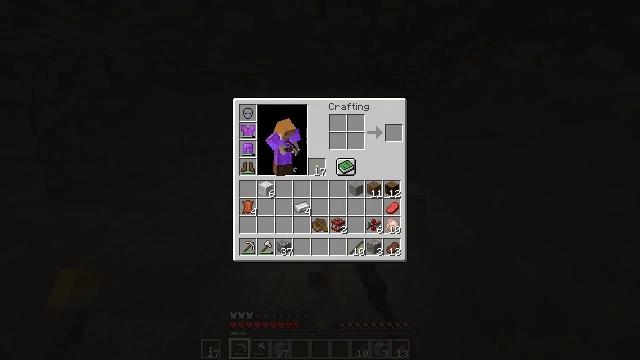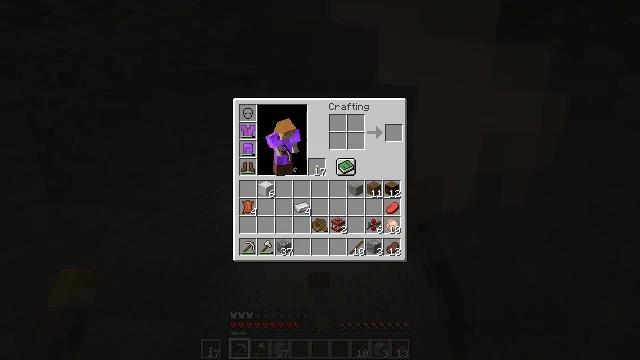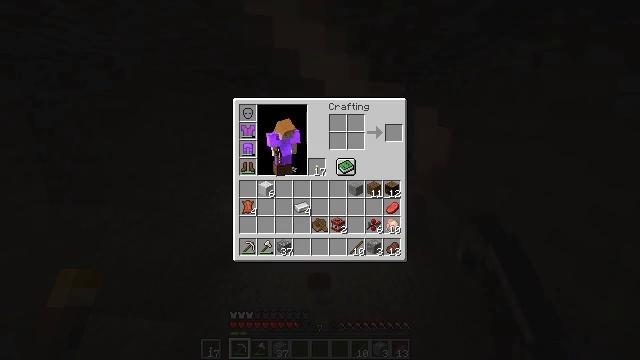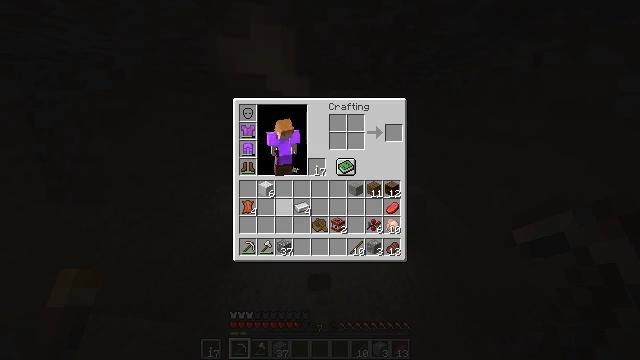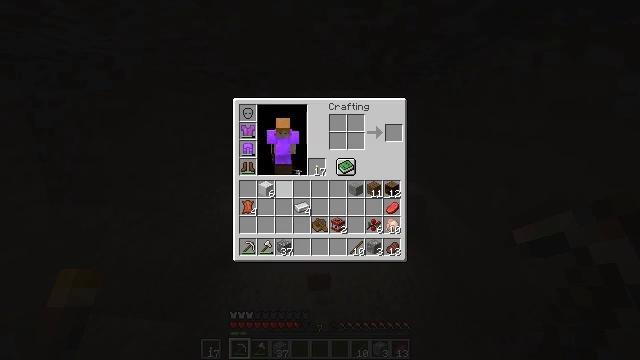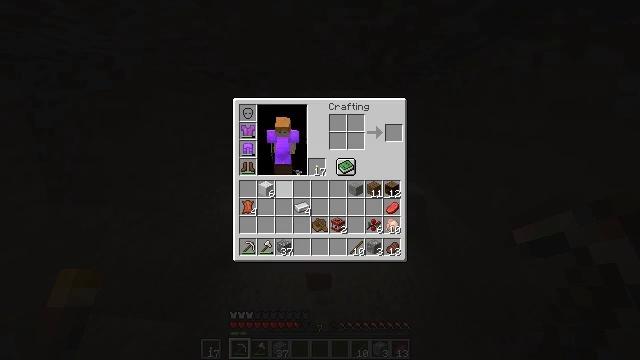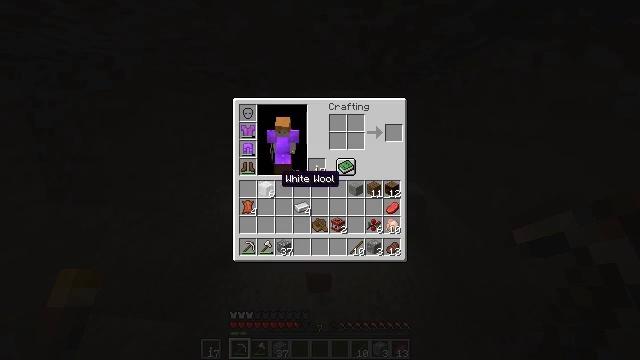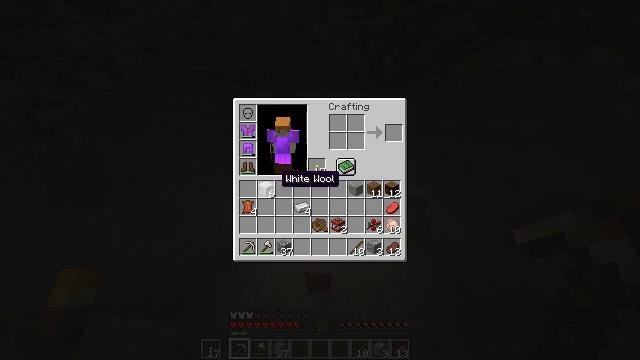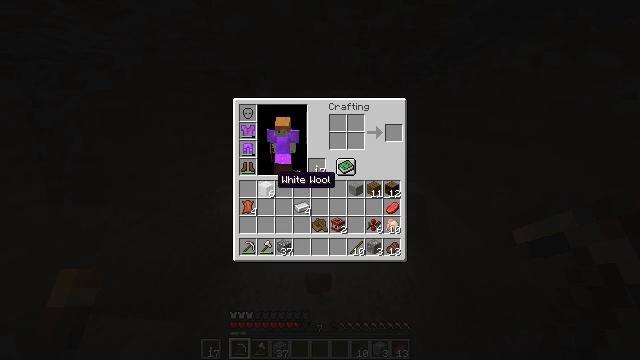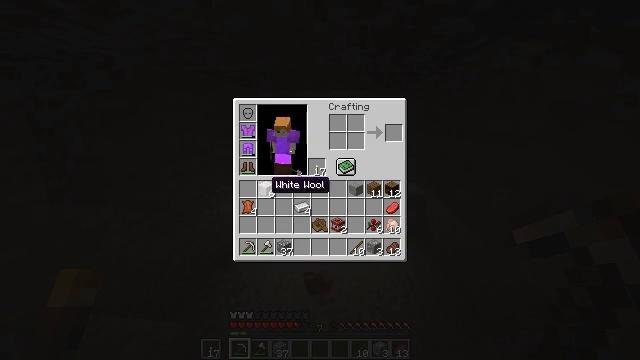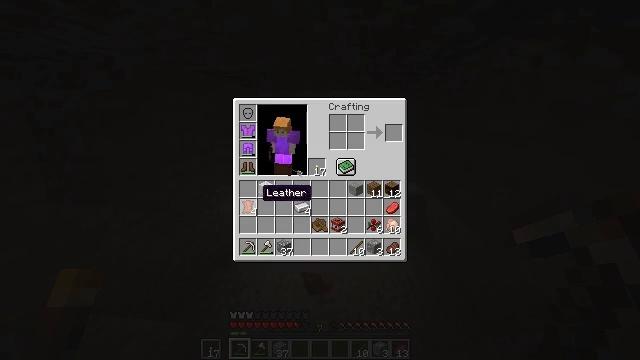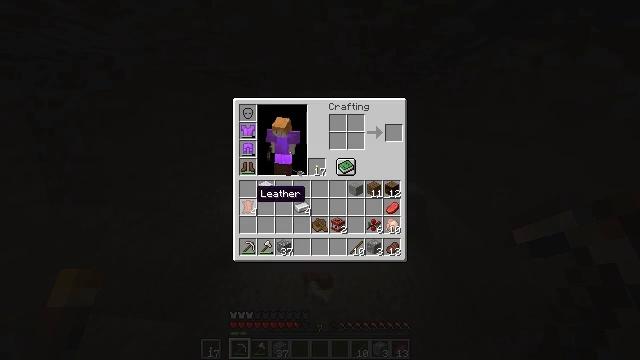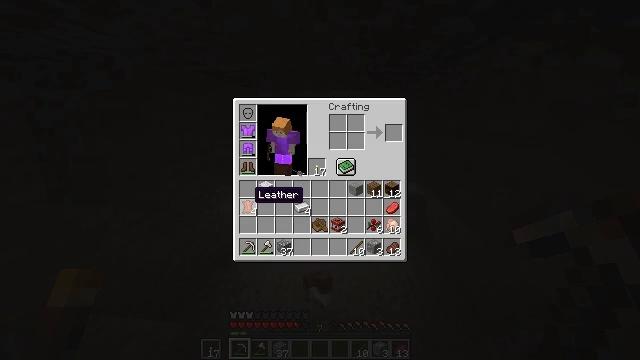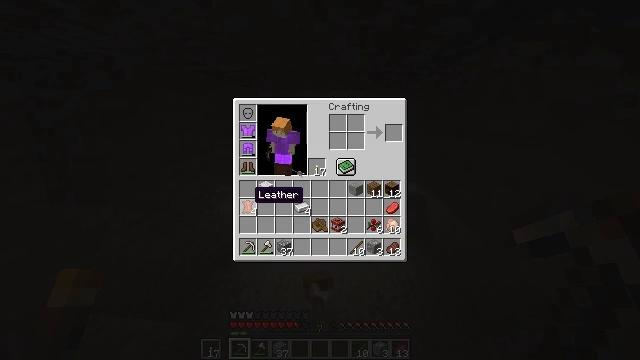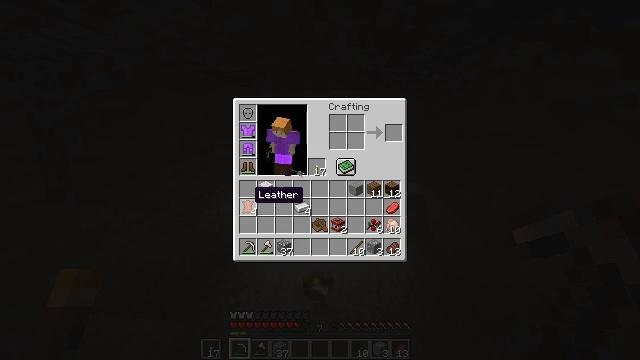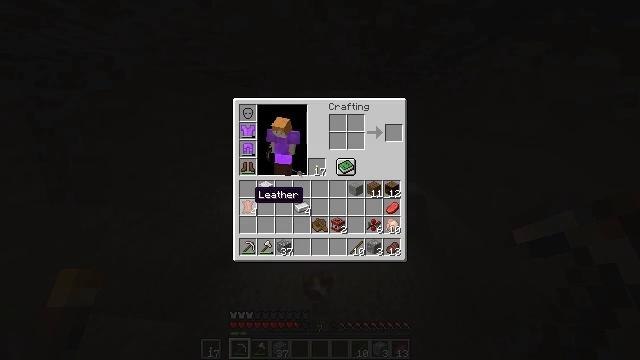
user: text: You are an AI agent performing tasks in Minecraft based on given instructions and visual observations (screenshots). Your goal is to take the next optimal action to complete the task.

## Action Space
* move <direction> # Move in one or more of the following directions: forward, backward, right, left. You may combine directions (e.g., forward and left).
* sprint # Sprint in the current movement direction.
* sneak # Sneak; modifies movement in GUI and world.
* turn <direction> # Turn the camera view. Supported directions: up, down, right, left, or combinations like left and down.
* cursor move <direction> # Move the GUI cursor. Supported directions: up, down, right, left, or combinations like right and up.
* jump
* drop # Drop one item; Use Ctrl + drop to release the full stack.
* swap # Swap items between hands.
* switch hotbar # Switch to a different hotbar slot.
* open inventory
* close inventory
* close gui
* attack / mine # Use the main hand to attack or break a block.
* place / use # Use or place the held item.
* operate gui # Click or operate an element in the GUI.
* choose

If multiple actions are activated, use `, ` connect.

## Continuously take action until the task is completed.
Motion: motion action
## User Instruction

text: Remove leather from the inventory.
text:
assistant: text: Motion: open gui
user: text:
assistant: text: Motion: cursor move left and up
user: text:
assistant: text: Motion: cursor move left and up
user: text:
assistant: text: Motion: cursor move up
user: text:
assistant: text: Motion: no_op
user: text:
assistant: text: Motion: no_op
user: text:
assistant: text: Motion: no_op
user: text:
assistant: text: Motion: no_op
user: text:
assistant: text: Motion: no_op
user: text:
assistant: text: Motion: cursor move left and down
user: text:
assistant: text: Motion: no_op
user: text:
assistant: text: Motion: no_op
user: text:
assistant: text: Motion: no_op
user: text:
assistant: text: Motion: no_op
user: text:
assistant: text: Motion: no_op
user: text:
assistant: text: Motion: no_op
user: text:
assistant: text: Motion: no_op
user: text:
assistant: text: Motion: no_op
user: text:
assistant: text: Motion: no_op
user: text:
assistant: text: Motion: no_op
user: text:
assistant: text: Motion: no_op
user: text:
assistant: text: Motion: no_op
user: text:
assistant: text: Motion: no_op
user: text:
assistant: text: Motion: no_op
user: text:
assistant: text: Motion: no_op
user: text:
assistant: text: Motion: no_op
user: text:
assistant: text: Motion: no_op
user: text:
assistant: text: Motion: operate gui
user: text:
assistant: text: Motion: operate gui
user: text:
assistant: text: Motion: cursor move left and up